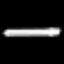
Label: pencil